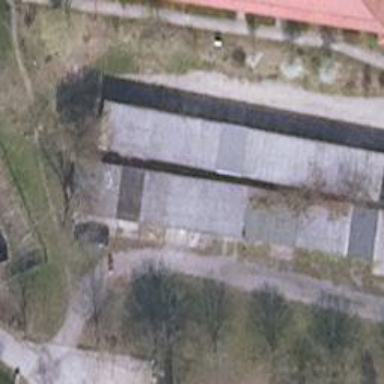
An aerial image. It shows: Garages with grey skillion roofs oriented across.